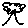
Label: tree